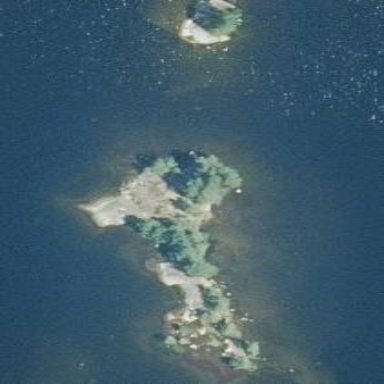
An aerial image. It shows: Islet surrounded by woodland.